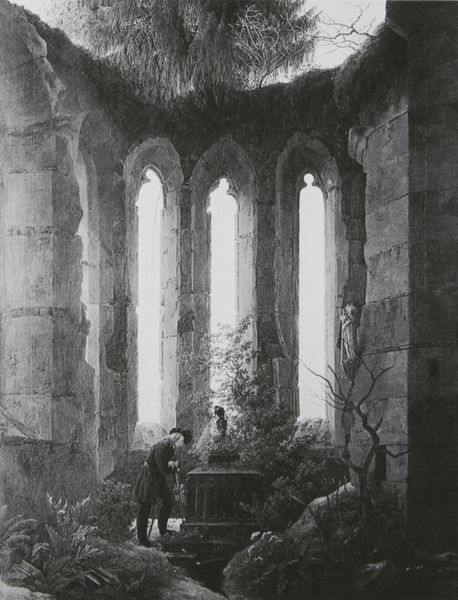
Titel: Das Grab von Ulrich von Hutten
Künstler: Caspar David Friedrich
Standort: Weimar
Institution: Staatliche Kunstsammlungen
Schlagwörter: baum, mann, schatten, bäume, menschen, äste, blume, fenster, frau, grau, hut, licht, schwarz, säule, säulen, weiss, zeichnung, malerei, zylinder, alt, wand, architektur, mensch, stein, steine, natur, busch, büsche, gebüsch, kirche, sträucher, figur, mantel, pflanzen, england, gotik, wald, brunnen, rund, stock, skulptur, statue, bogen, alter mann, fels, vegetation, besucher, friedrich, romantik, farn, plastik, bögen, verfall, nische, ruine, greis, moos, schwarzweiß, bleistift, altar, kathedrale, halbrund, gemäuer, gruft, sarg, bewachsen, eingefallen, gotisch, spitzbogen, spitzbögen, grab, mauern, wanderer, apsis, rundbögen, kapelle, maria, madonna, anbetung, lavierung, verfallen, grabmal, schinkel, verwachsen, maßwerk, jesuskind, verwildert, schlossruine, runie, kirchenruine, tut, besinnung, baum4, ruiene, sarf, mann am altar, bäume im kirchenraum, pbesucher